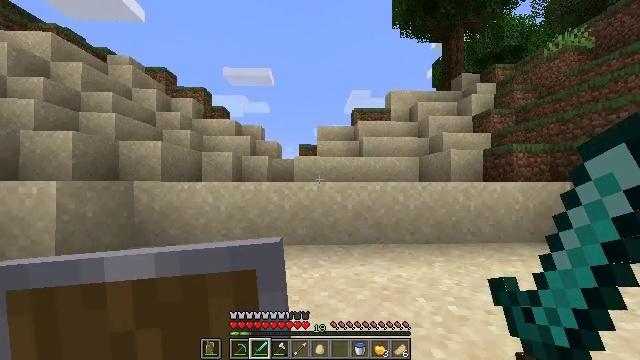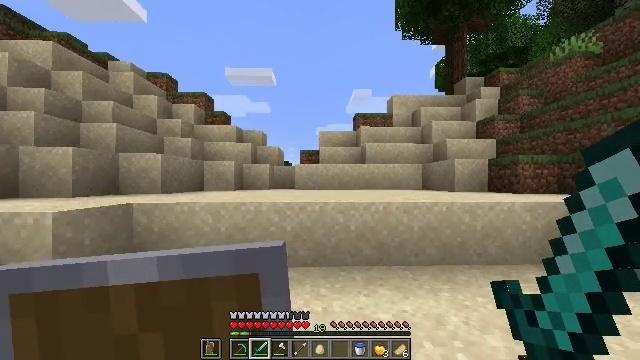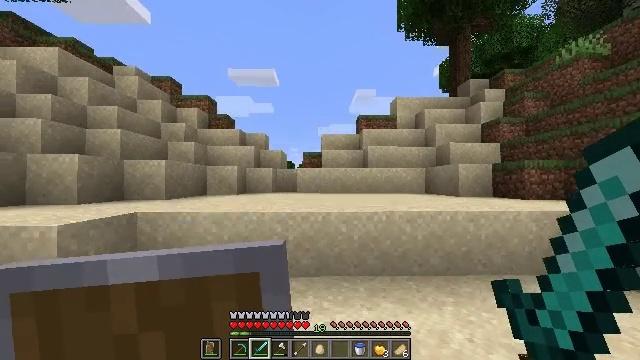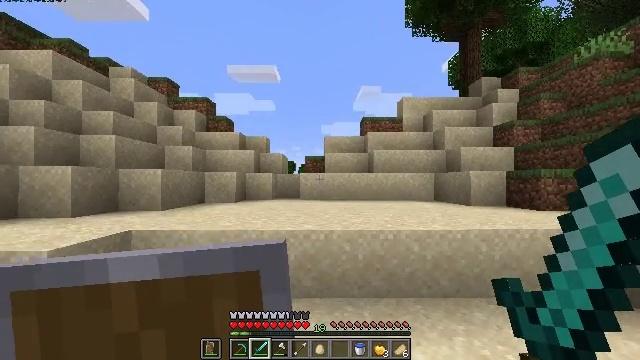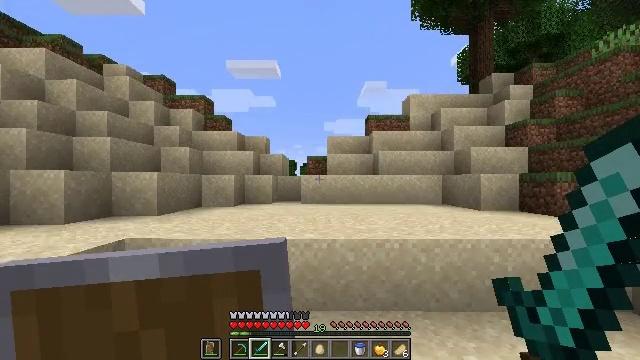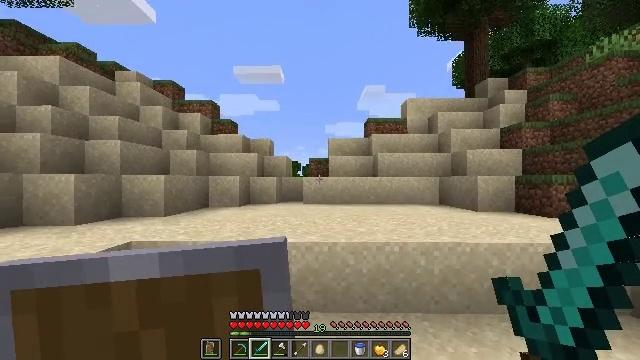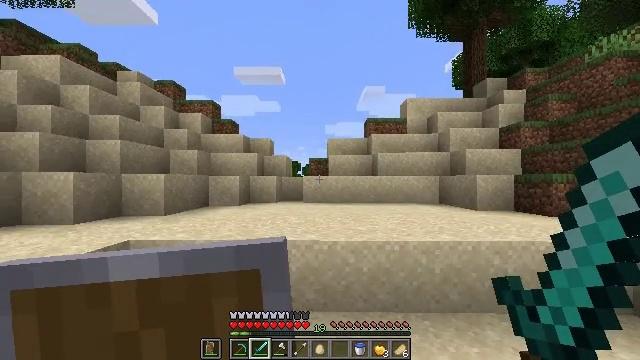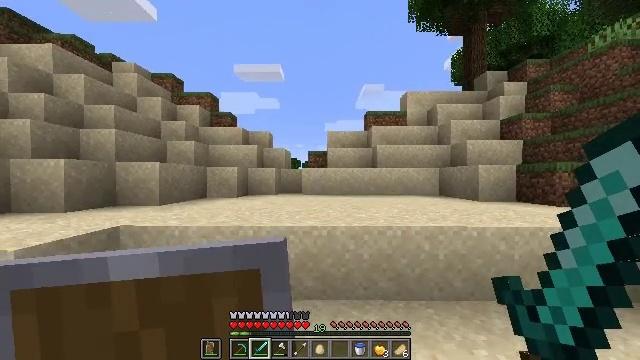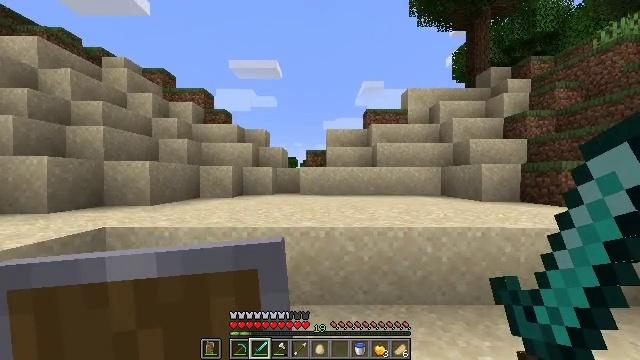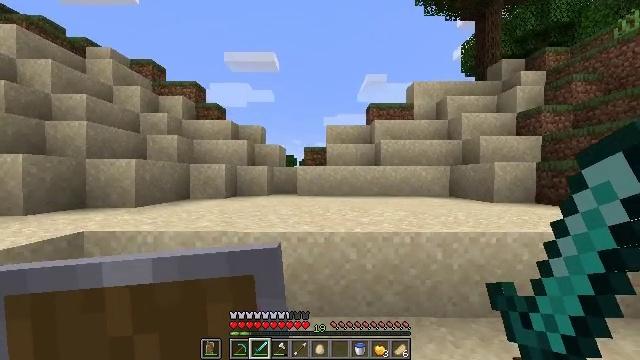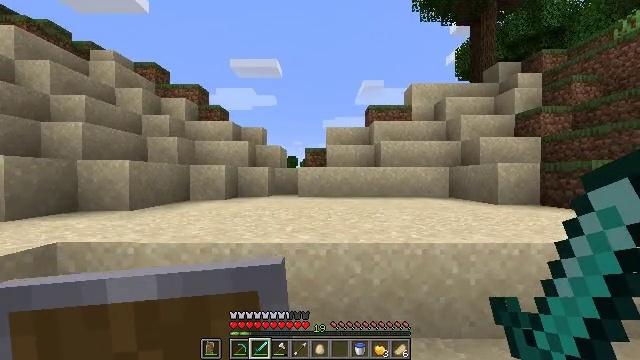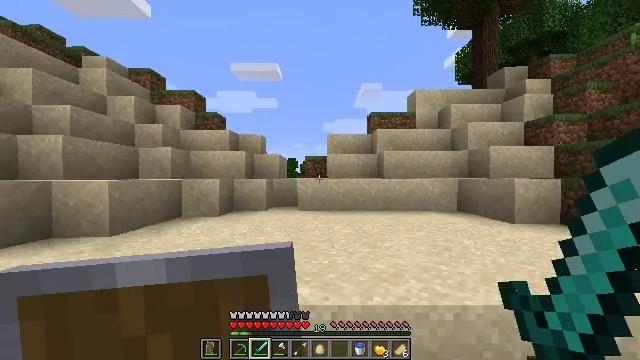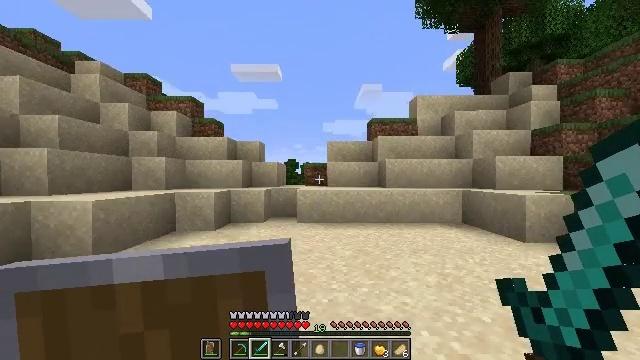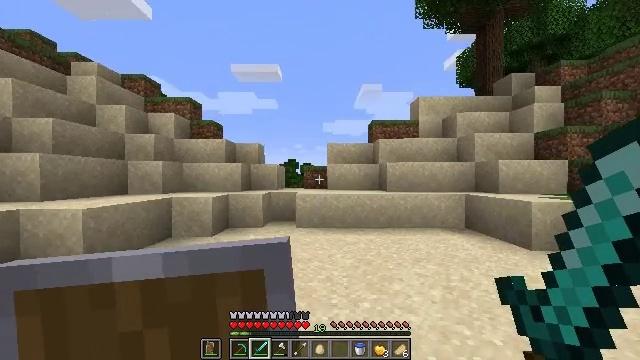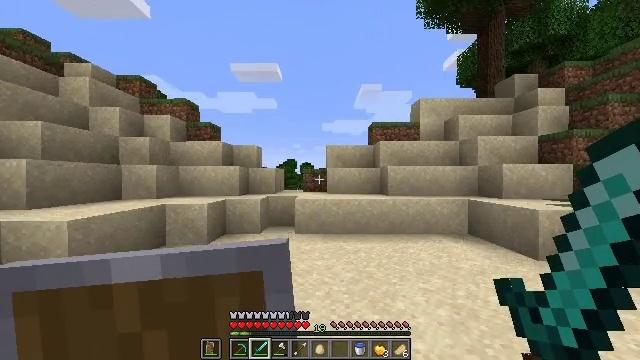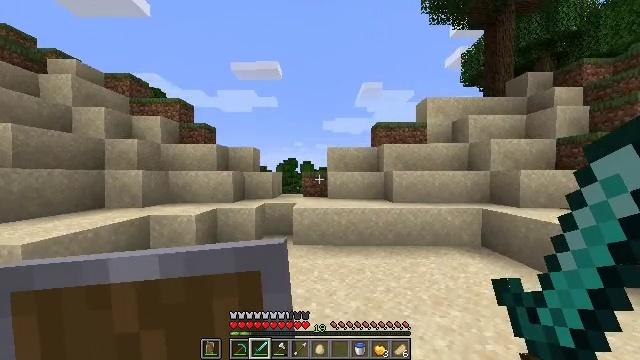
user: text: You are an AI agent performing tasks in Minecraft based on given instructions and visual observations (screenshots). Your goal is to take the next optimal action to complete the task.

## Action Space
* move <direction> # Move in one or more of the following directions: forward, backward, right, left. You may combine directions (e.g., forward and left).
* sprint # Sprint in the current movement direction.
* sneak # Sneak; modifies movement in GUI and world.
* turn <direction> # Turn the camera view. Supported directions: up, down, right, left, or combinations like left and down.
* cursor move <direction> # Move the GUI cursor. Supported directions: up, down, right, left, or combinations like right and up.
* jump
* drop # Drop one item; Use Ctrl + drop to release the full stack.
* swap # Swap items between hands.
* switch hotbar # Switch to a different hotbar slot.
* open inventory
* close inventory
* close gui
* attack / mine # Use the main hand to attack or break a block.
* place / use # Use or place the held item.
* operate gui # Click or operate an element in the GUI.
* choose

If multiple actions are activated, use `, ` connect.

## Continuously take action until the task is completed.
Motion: motion action
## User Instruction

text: Collect some oak leaves.
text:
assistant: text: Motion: move forward, sprint, jump
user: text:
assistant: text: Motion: move forward, sprint, jump
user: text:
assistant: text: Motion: move forward, sprint, jump
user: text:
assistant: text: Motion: move forward, sprint, jump
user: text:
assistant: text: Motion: move forward, sprint
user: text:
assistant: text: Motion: move forward, sprint
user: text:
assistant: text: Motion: move forward, sprint
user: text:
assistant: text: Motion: move forward, sprint
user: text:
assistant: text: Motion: move forward, sprint
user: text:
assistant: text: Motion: move forward, sprint
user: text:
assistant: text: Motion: move forward, sprint, jump
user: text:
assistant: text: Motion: move forward, sprint, jump
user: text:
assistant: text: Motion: move forward, sprint, jump
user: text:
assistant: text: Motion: move forward, sprint, jump
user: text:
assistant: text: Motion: move forward, sprint, jump
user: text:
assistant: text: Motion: move forward, sprint, jump
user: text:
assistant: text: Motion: move forward, sprint
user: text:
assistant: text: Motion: move forward, sprint
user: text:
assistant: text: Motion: move forward, sprint
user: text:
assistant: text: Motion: move forward, sprint
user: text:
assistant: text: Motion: move forward, sprint
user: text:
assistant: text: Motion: move forward, sprint, turn down
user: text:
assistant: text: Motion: move forward, sprint
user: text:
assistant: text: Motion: move forward, sprint
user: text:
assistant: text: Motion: move forward, sprint, jump
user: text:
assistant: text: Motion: move forward, sprint, turn down, jump
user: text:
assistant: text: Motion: move forward, sprint, turn right and down, jump
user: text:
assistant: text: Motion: move forward, sprint, turn right and down, jump
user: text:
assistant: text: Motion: move forward, sprint, turn right and down
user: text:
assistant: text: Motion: move forward, sprint, turn right